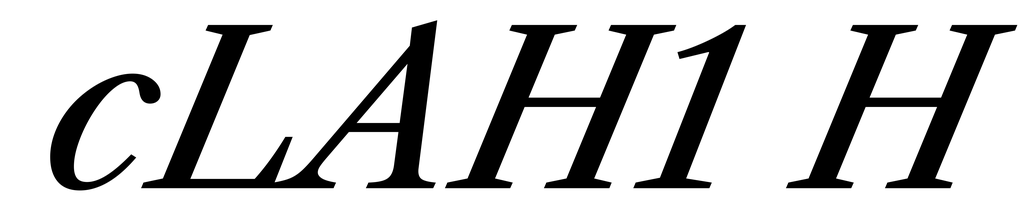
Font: LibreCaslonText-Italic_Medium_Italic